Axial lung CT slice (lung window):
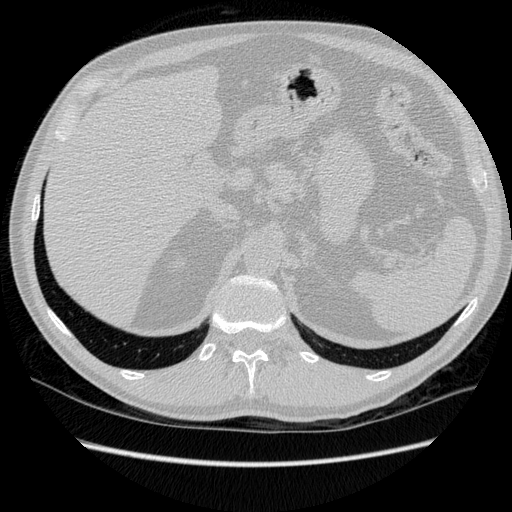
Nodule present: no